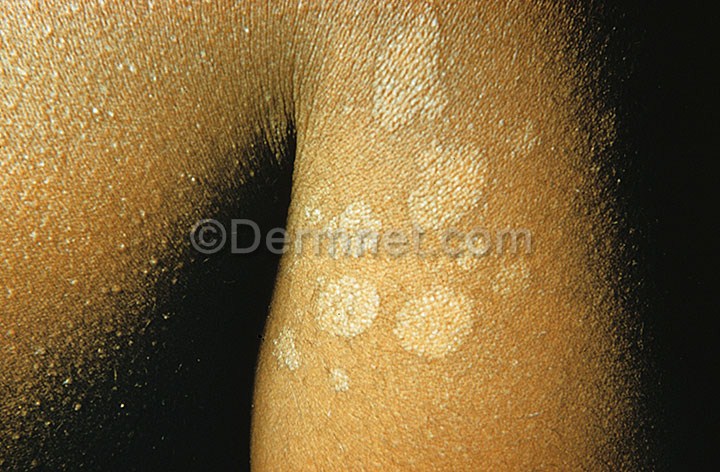
Disease: Tinea Ringworm Candidiasis and other Fungal Infections